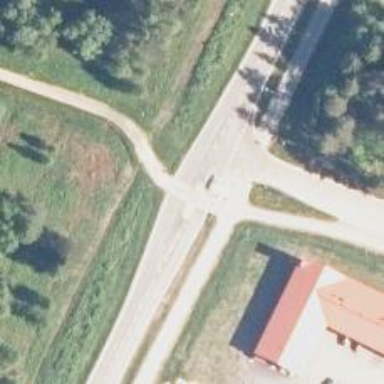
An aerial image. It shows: Island crossing on the road.